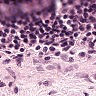
Metastatic tissue present: no